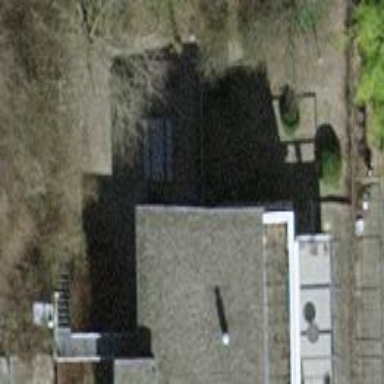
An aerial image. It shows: Flat-roofed building.